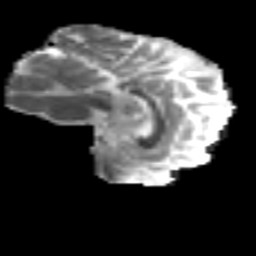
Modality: MD
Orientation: sagittal
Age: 32
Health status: ill
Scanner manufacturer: philips
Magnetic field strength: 3 T
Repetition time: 9 s
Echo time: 0.127 s